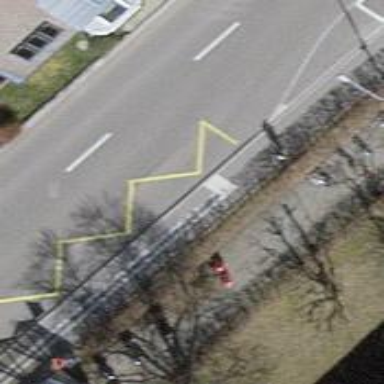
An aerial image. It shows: Bus stop with sheltered platform for public transport.